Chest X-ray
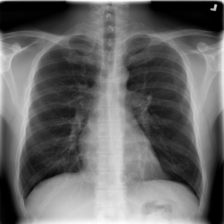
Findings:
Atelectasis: negative
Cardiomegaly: negative
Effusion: negative
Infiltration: negative
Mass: negative
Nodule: negative
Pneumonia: negative
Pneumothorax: negative
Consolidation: negative
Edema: negative
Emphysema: negative
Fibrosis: negative
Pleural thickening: negative
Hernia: negative